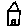
Label: house